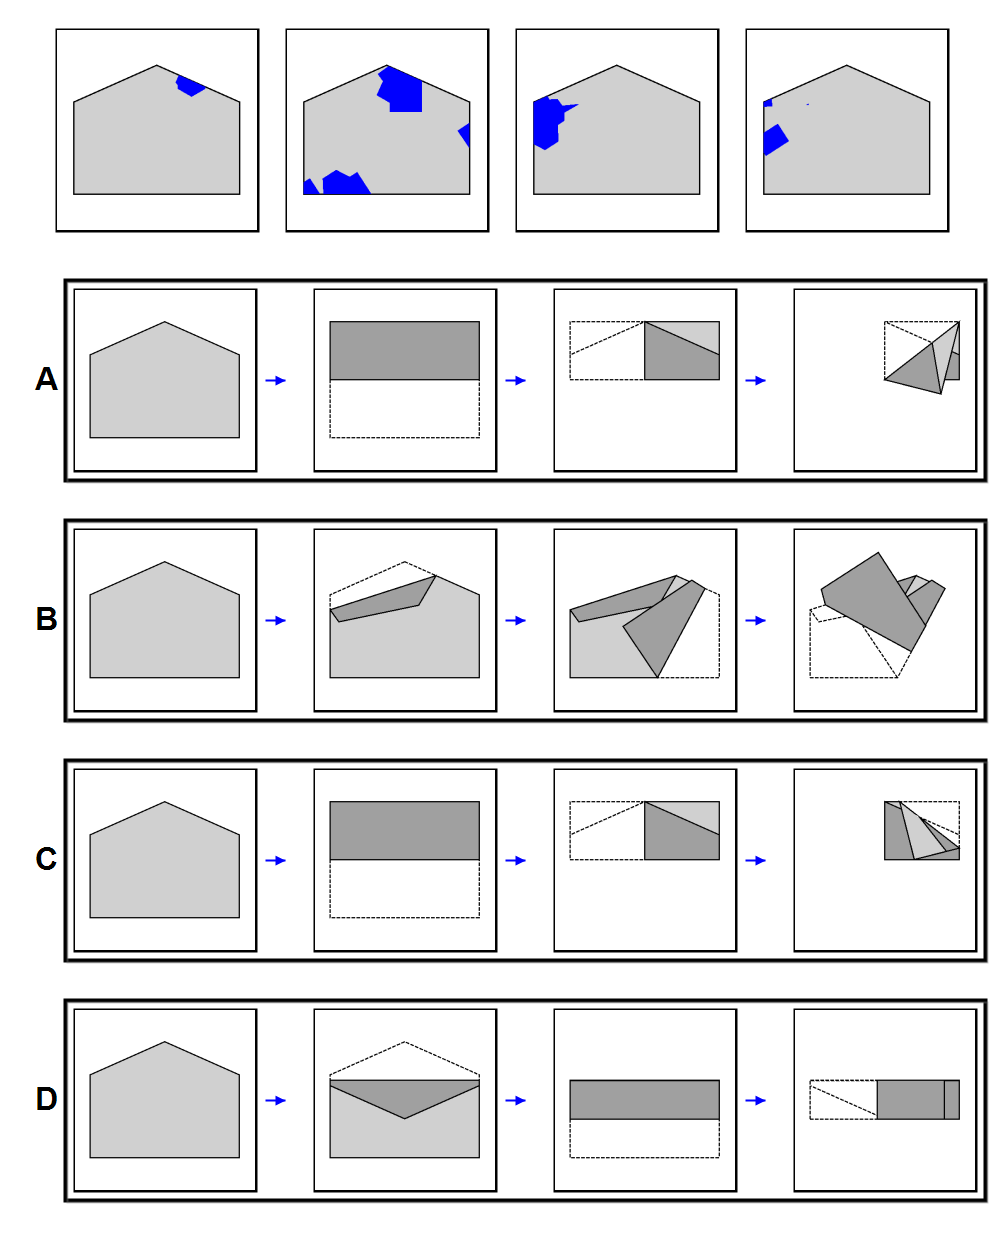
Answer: B